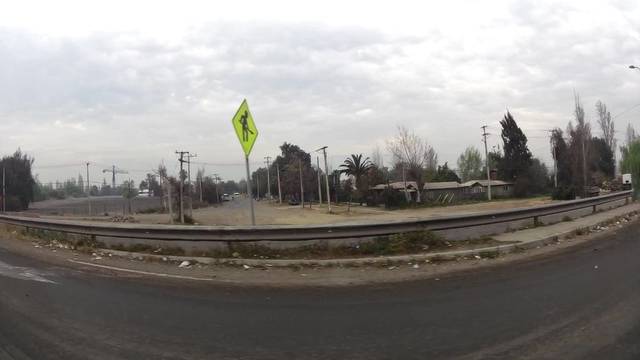
Region: Chile
Coordinates: -33.271, -70.743